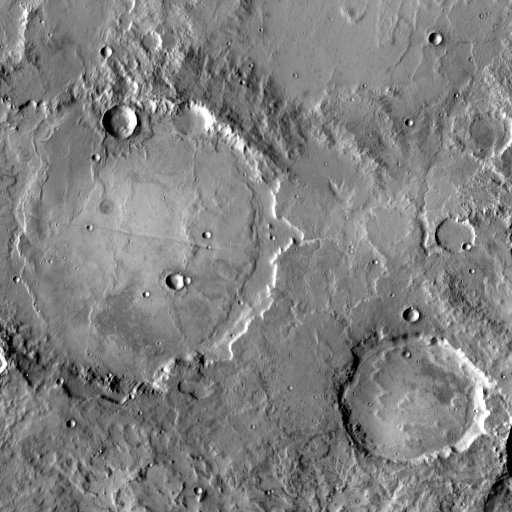
Crater classes present: Background, Other, Buried